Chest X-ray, PA view. Patient: 22 years old, sex M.
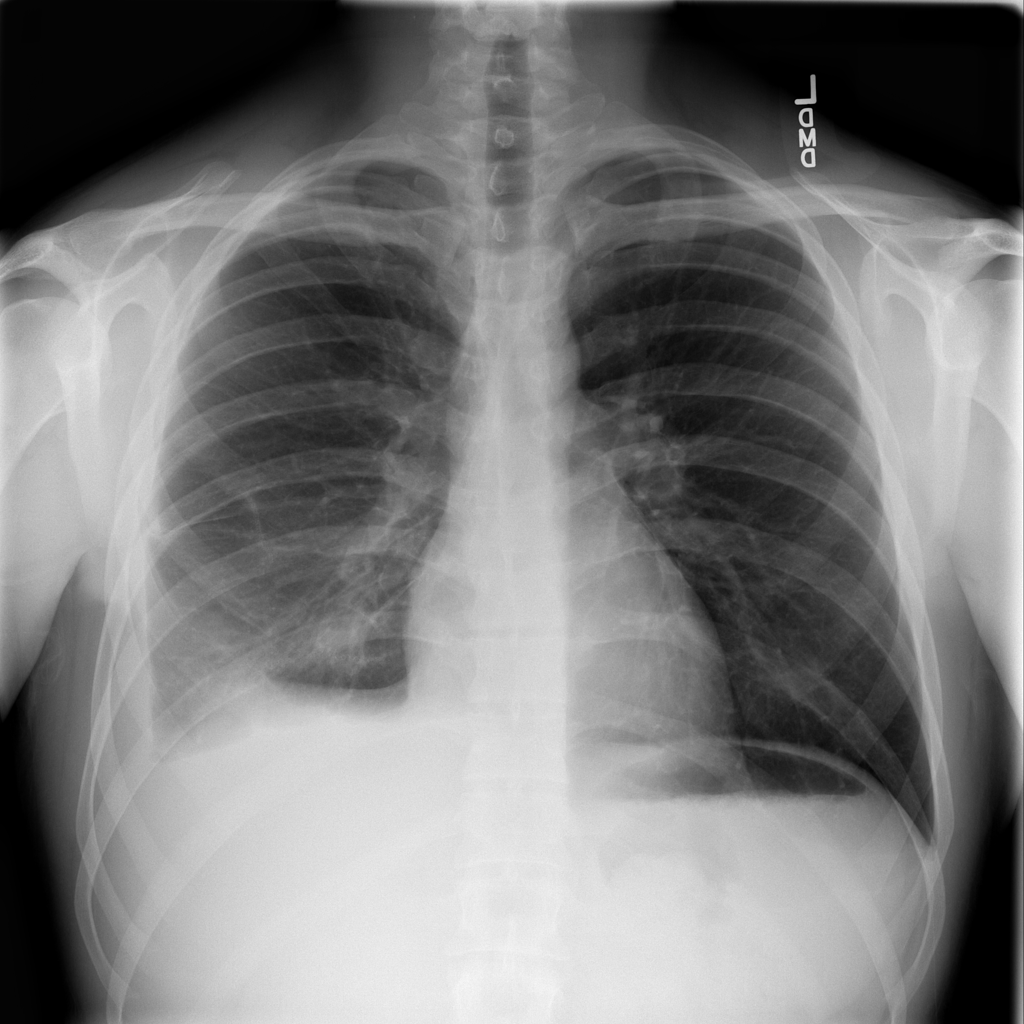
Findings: Effusion